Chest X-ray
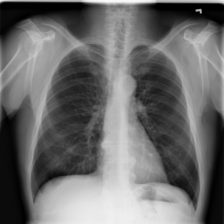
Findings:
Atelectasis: negative
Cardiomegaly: negative
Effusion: negative
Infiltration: negative
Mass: negative
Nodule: negative
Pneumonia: negative
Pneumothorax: negative
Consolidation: negative
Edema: negative
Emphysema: negative
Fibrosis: negative
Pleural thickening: negative
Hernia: negative